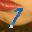
Label: 7